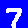
Digit: 7